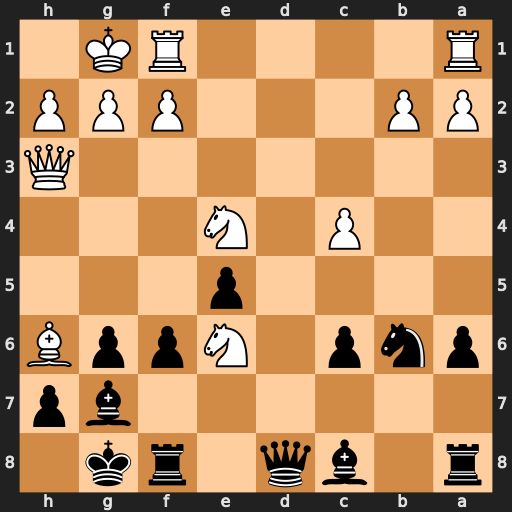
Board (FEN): r1bq1rk1/6bp/pnp1NppB/4p3/2P1N3/7Q/PP3PPP/R4RK1
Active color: b
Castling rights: -
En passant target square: -
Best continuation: Bxh6 Qxh6 Bxe6